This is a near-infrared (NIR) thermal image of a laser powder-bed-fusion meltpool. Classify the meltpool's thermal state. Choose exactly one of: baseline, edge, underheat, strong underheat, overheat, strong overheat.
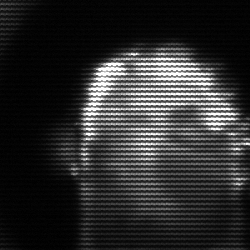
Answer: baseline